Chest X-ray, PA view. Patient: 67 years old, sex M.
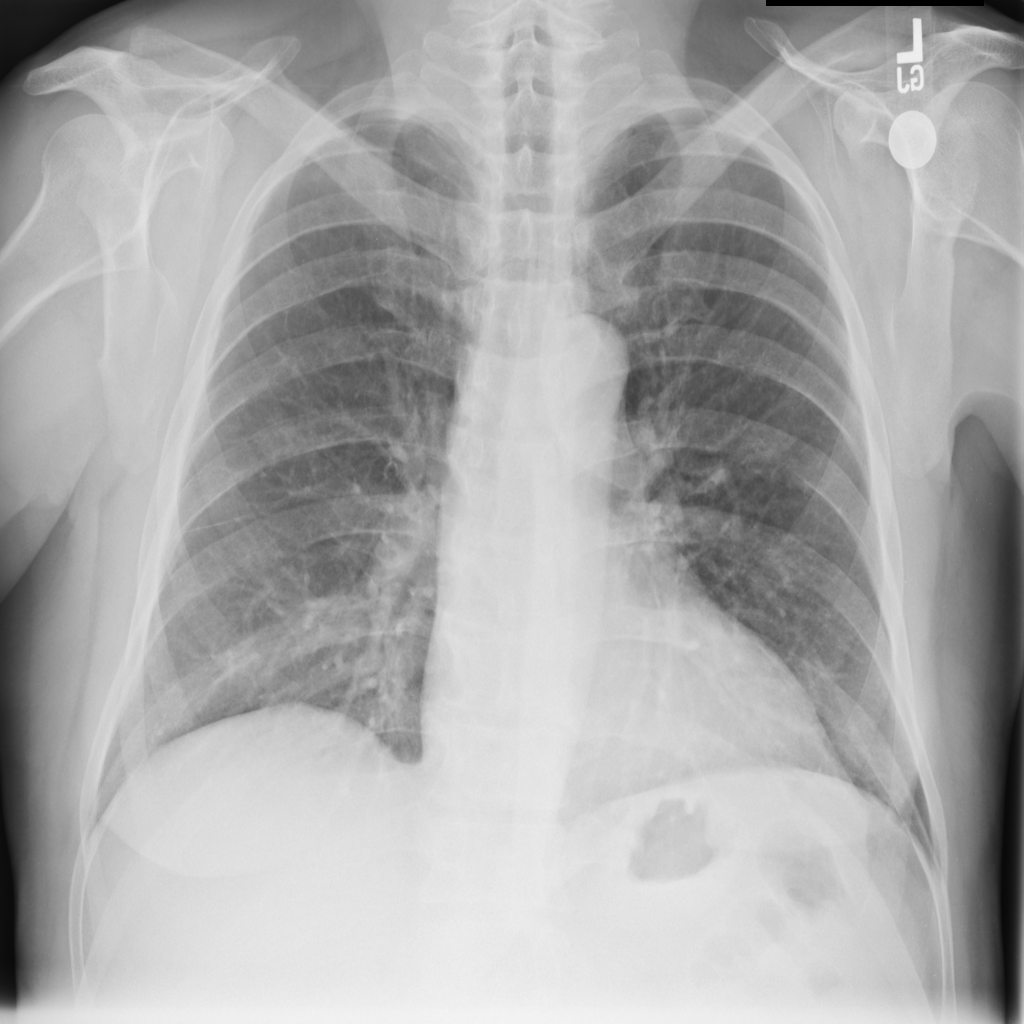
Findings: No Finding